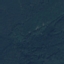
Land use / land cover class: Forest